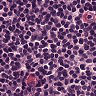
Metastatic tissue present: no